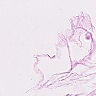
Metastatic tissue present: no